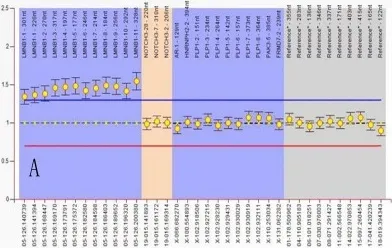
Multiplex ligand-dependent probe amplification (MLPA) experiment. MLPA of II-4 . 651 bp.
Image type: pathology (immunostaining)